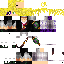
A female human skin with medium skin, wearing blonde long hair dressed in a yellow hoodie and black skirt, featuring a closed mouth.